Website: lowes
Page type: review-order
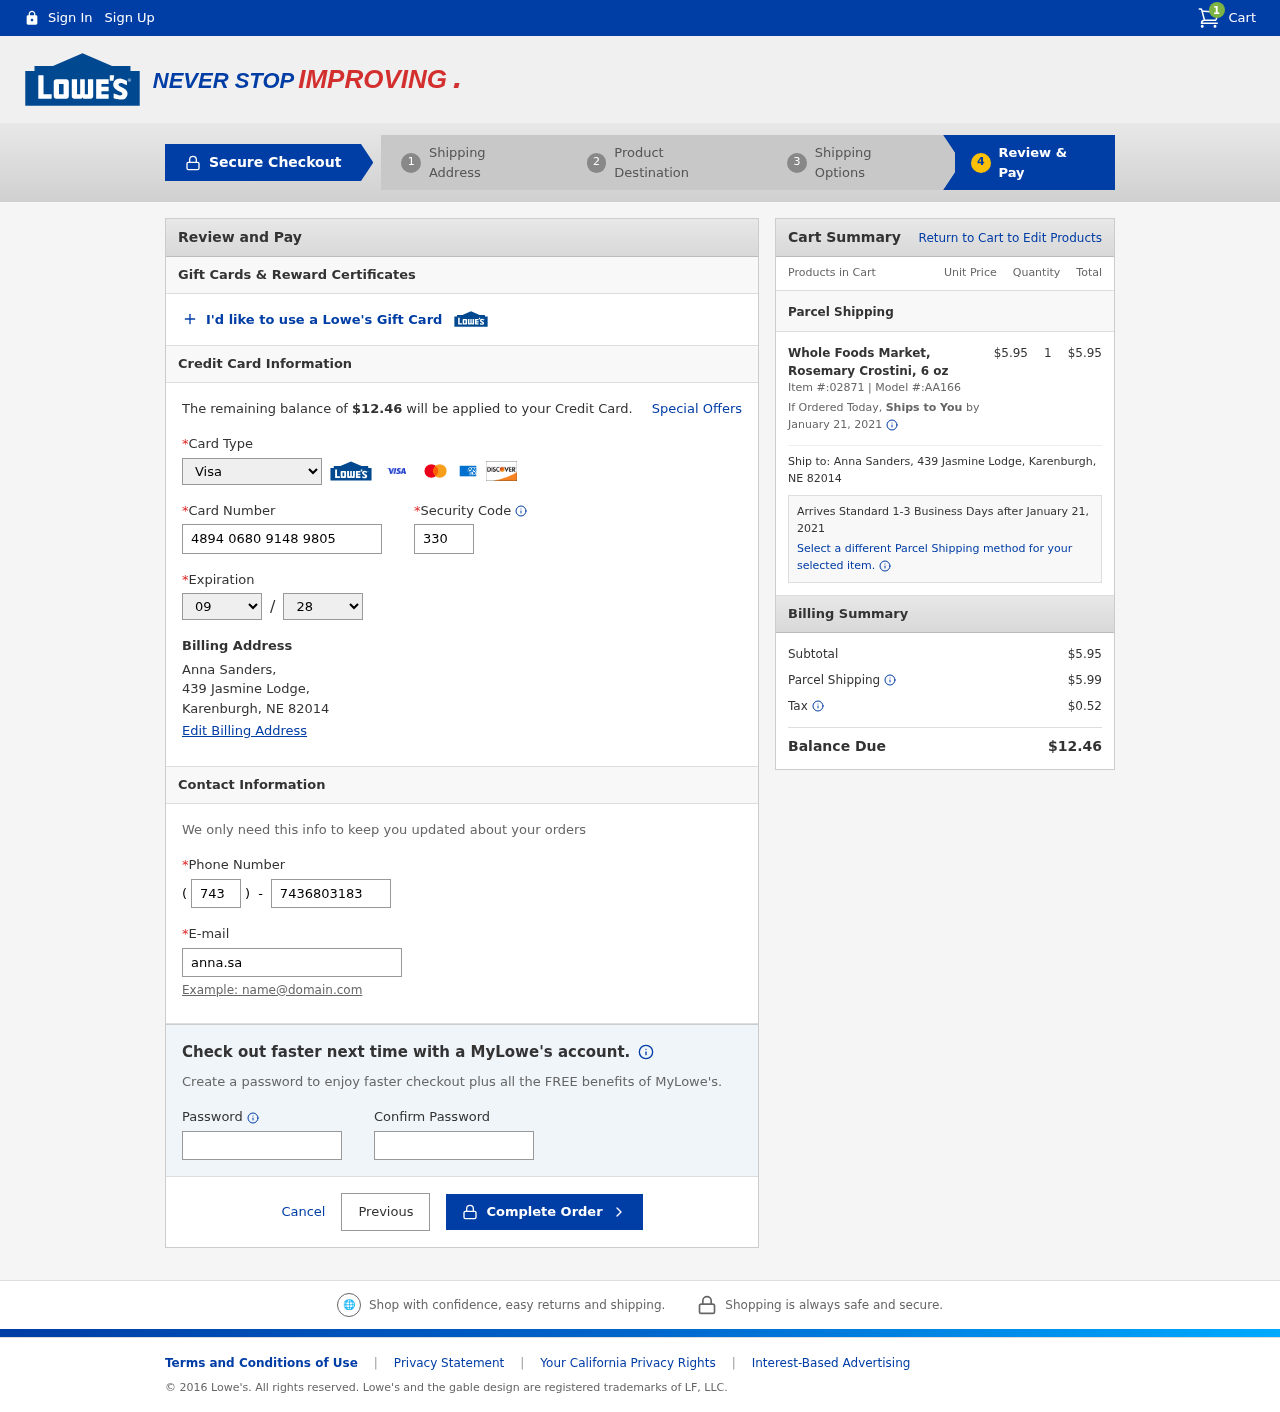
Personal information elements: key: PII_CARD_CVV
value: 330
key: PII_CARD_EXPIRY_MONTH
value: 09
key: PII_CARD_EXPIRY_YEAR
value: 28
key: PII_CARD_NUMBER
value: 4894 0680 9148 9805
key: PII_CARD_TYPE
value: Visa
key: PII_CITY
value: Karenburgh
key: PII_EMAIL
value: anna.sanders@hotmail.com
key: PII_FULLNAME
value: Anna Sanders,
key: PII_PHONE
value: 7436803183
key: PII_PHONE_AREA
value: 743
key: PII_POSTCODE
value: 82014
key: PII_STATE_ABBR
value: NE
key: PII_STREET
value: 439 Jasmine Lodge
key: PII_STREET
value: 439 Jasmine Lodge,
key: PII_FULLNAME2
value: Anna Sanders
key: PII_POSTCODE_FULL
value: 82014
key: PII_CITY_STATE
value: Karenburgh, NE
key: PII_CITY_STATE_ZIP
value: Karenburgh, NE 82014
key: PII_POSTCODE_NUMERIC
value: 82014
Product elements: key: PRODUCT1_NAME
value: Whole Foods Market, Rosemary Crostini, 6 oz
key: PRODUCT1_PRICE
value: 5.95
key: PRODUCT1_QUANTITY
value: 1
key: PRODUCT1_ITEM_NUMBER
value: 02871
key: PRODUCT1_MODEL_NUMBER
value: AA166
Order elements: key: ORDER_NUM_ITEMS
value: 1
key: ORDER_TOTAL
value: $12.46
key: ORDER_SHIPPING_DATE
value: January 21, 2021
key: ORDER_SUBTOTAL
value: $5.95
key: ORDER_SHIPPING_DATE2
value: January 21, 2021
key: ORDER_SUBTOTAL2
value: $5.95
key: ORDER_SHIPPING_COST
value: $5.99
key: ORDER_TAX
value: $0.52